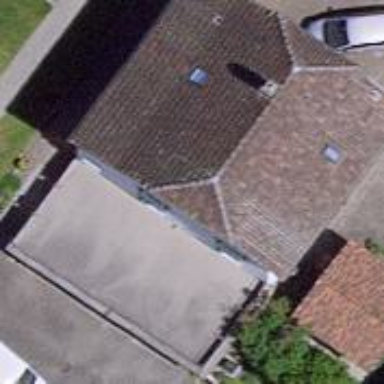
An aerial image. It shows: Building with half-hipped roof made of roof tiles.